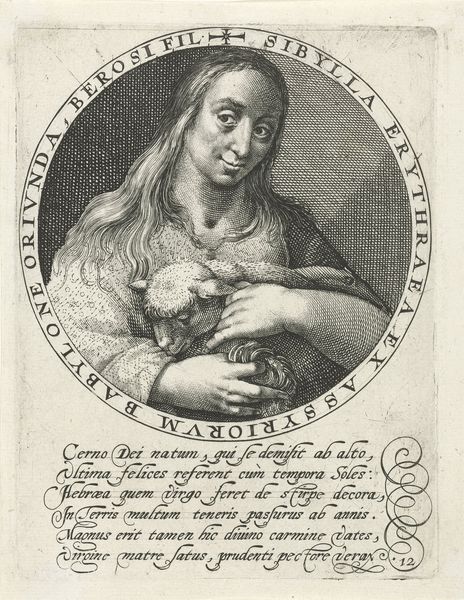
Titel: Sibille van Erythrae
Künstler: Crispijn van de (I) Passe
Standort: Amsterdam
Institution: Rijksmuseum
Schlagwörter: brebis